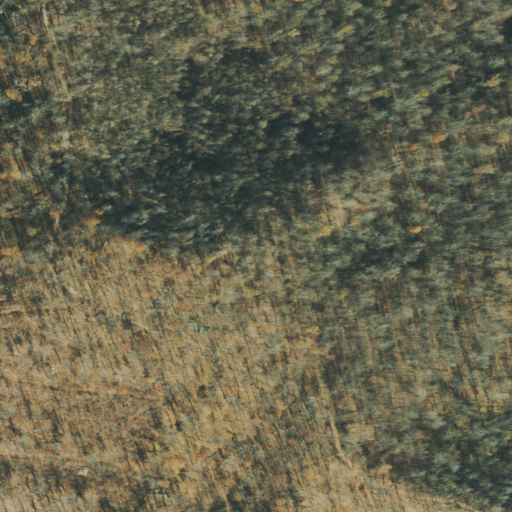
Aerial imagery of mountain in Tennessee named Knolling Knob containing only deciduous forest